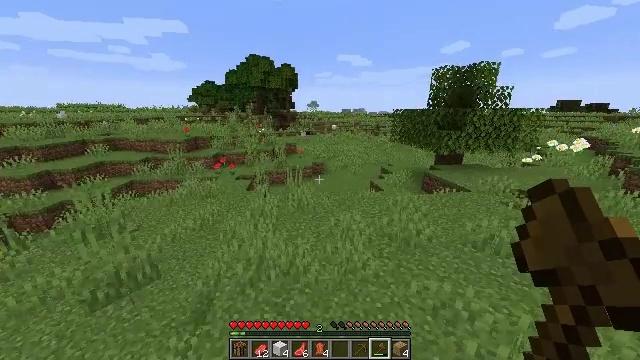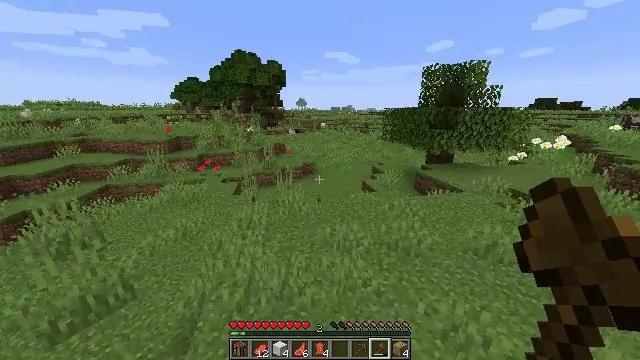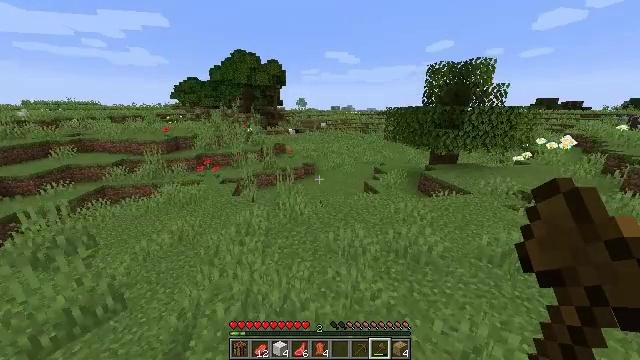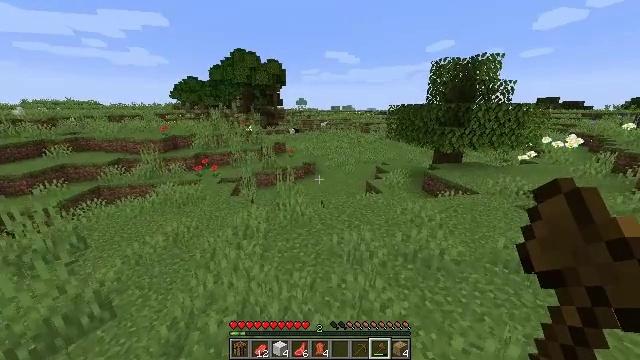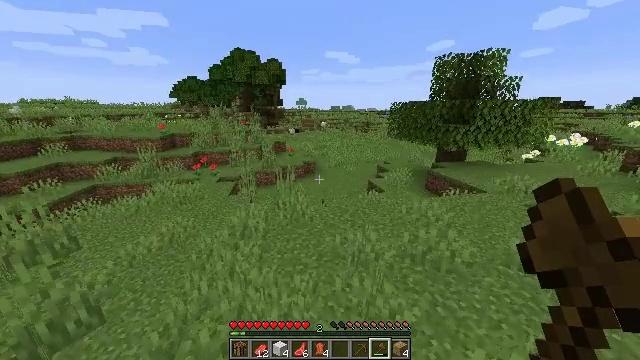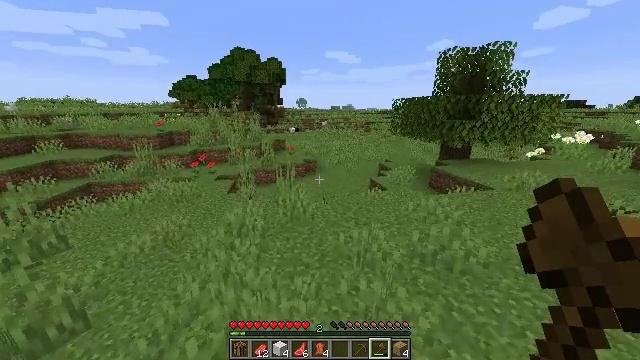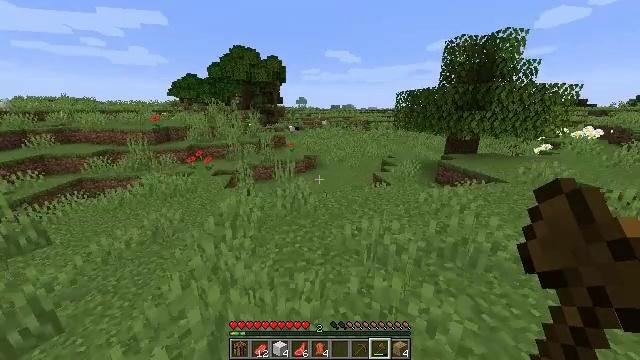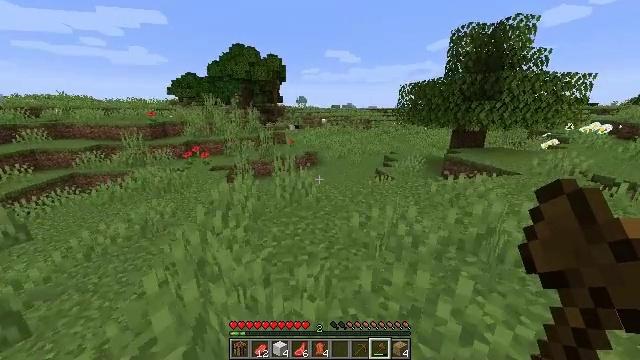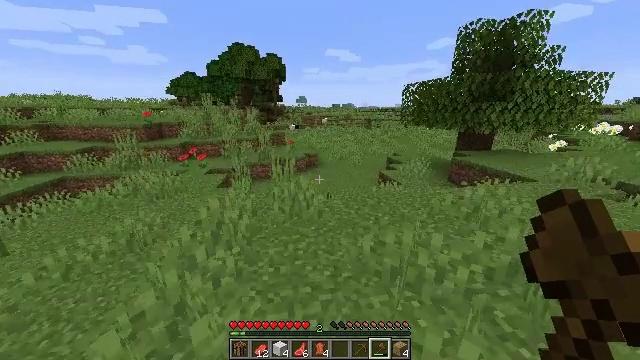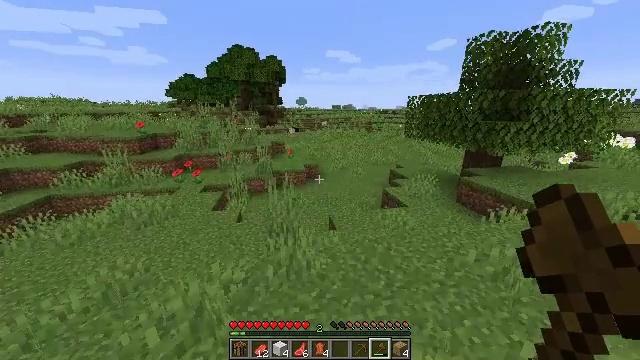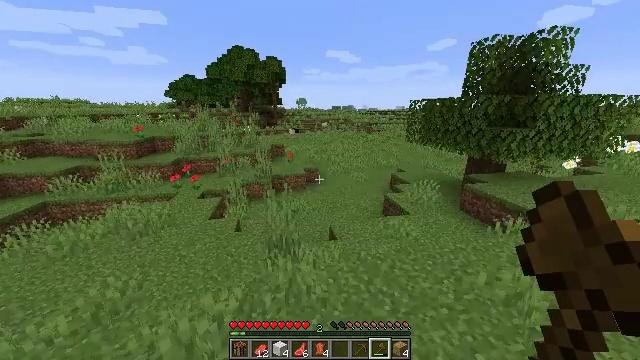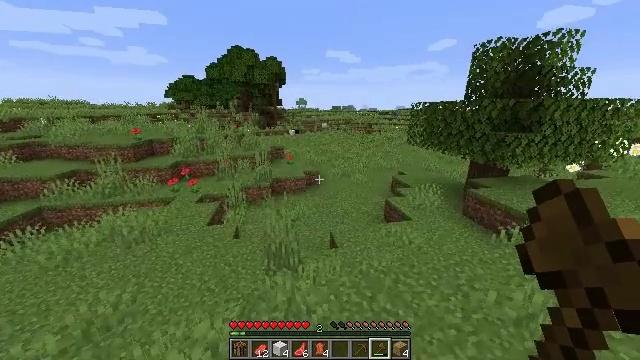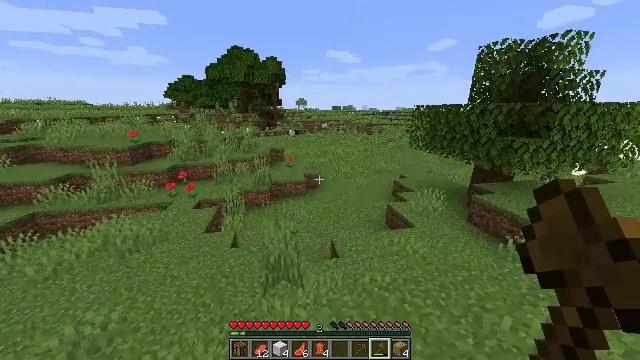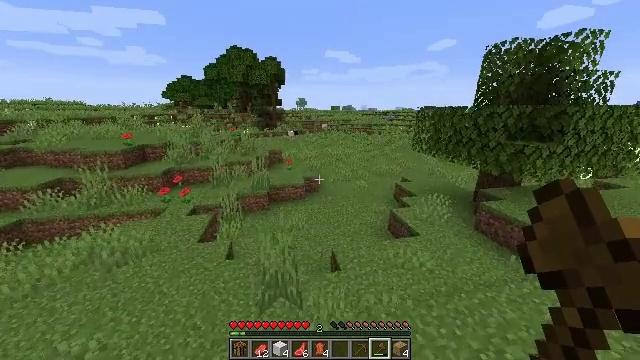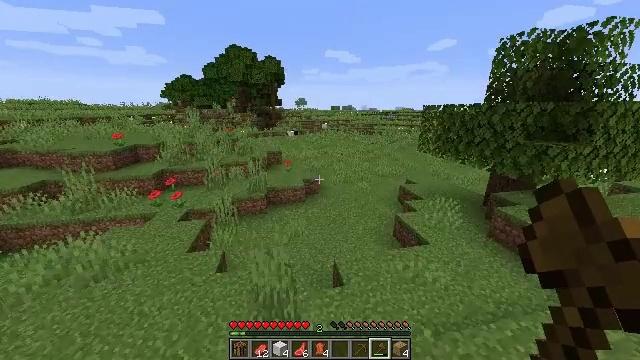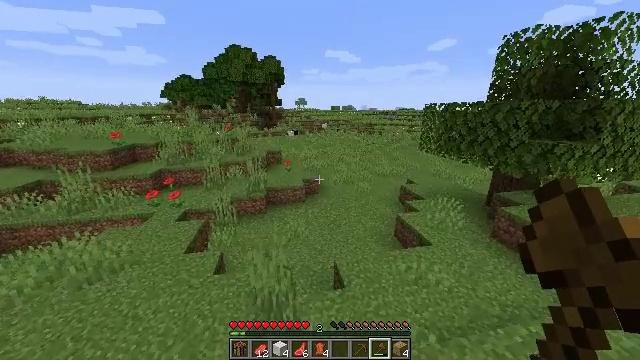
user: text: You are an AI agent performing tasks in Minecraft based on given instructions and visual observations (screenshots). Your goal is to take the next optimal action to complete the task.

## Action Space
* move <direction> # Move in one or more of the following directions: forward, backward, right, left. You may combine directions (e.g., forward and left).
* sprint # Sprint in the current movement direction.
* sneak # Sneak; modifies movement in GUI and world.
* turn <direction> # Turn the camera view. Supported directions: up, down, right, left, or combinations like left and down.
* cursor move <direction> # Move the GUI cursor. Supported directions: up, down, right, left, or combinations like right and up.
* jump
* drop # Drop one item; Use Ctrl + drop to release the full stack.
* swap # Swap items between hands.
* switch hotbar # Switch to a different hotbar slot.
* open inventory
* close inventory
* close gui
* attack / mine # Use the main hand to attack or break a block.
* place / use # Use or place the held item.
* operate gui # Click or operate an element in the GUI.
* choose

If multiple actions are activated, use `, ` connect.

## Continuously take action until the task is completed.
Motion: motion action
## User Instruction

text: Gather a cornflower for decorations.
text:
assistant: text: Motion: move forward, sprint, turn right, jump
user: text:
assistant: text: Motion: move forward, sprint, jump
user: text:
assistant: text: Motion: move forward, sprint, jump
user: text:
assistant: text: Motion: move forward, sprint, jump
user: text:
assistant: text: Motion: move forward, sprint, jump
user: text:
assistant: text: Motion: move forward, sprint, jump
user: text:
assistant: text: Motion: move forward, sprint, jump
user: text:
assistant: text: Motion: move forward, sprint, jump
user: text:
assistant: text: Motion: move forward, sprint, jump
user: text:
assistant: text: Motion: move forward, sprint, jump
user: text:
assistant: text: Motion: move forward, sprint, jump
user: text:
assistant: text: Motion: move forward, sprint, jump
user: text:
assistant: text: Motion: move forward, sprint, jump
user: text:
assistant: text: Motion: move forward, sprint, jump
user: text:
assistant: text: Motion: move forward, sprint, jump
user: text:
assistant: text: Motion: move forward, sprint, jump
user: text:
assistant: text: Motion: move forward, sprint, jump
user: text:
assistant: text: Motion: move forward, jump
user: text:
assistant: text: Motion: move forward, jump
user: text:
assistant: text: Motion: move forward, jump
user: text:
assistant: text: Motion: move forward, jump
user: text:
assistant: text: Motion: move forward, jump
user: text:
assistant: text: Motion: move forward, jump
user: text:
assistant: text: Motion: move forward, jump
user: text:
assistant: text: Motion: move forward, jump
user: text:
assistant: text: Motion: move forward, jump
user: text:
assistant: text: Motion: move forward, jump
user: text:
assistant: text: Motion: move forward, jump
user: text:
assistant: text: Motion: move forward, jump
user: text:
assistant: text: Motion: move forward, jump